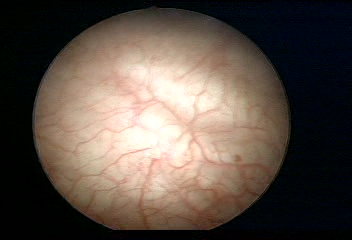
Modality: WLC
Class: Normal mucosa
Bladder cancer association: No